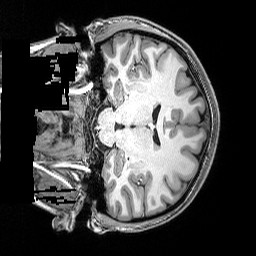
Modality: T1w
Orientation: coronal
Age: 21
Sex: female